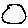
Label: circle